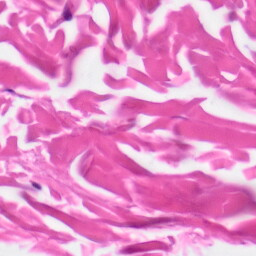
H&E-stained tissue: Skin